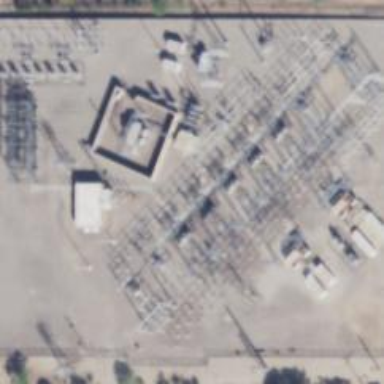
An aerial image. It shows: Switch for power supply.